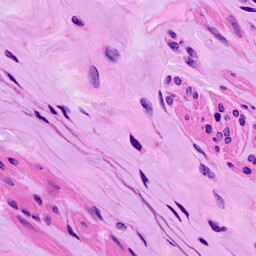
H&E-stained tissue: Ovarian